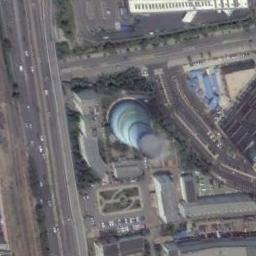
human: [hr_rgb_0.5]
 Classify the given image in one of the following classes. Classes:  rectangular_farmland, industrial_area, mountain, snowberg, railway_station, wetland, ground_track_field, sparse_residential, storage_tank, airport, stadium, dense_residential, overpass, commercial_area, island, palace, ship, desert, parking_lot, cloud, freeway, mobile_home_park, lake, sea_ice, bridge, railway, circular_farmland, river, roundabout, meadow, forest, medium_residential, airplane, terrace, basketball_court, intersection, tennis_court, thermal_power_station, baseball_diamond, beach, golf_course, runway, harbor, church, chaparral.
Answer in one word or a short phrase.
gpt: thermal_power_station